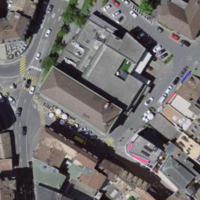
EUNIS habitat code: 54
Species observed at this site:
Tachybaptus ruficollis
Corvus corone
Podiceps cristatus
Fulica atra
Falco subbuteo
Alcedo atthis
Limosa lapponica
Podiceps nigricollis
Falco peregrinus
Buteo buteo
Larus cachinnans
Chroicocephalus ridibundus
Phylloscopus collybita
Larus michahellis
Cygnus olor
Gallinula chloropus
Erithacus rubecula
Pica pica
Sitta europaea
Columba livia
Motacilla cinerea
Cyanistes caeruleus
Anas platyrhynchos
Sturnus vulgaris
Chloris chloris
Larus canus
Aythya ferina
Streptopelia decaocto
Aythya fuligula
Passer domesticus
Carduelis carduelis
Columba palumbus
Turdus merula
Phalacrocorax carbo
Spatula clypeata
Mareca strepera
Parus major
Hirundo rustica
Mergus merganser
Columba oenas
Milvus migrans
Motacilla alba